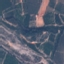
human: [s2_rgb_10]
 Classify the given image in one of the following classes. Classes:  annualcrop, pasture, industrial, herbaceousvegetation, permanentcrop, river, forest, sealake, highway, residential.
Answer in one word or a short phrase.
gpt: PermanentCrop